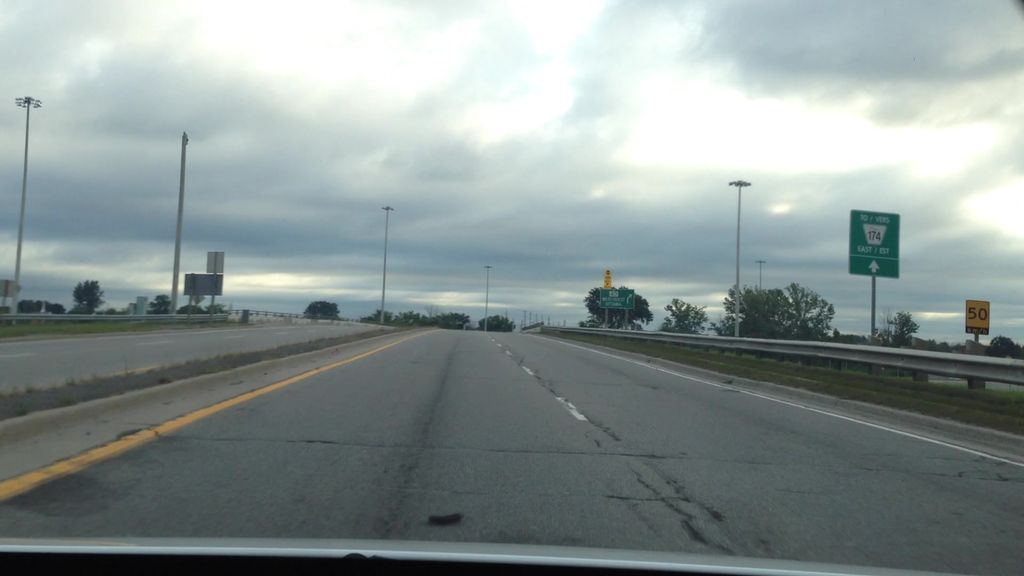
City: ottawa-gatineau